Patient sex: M
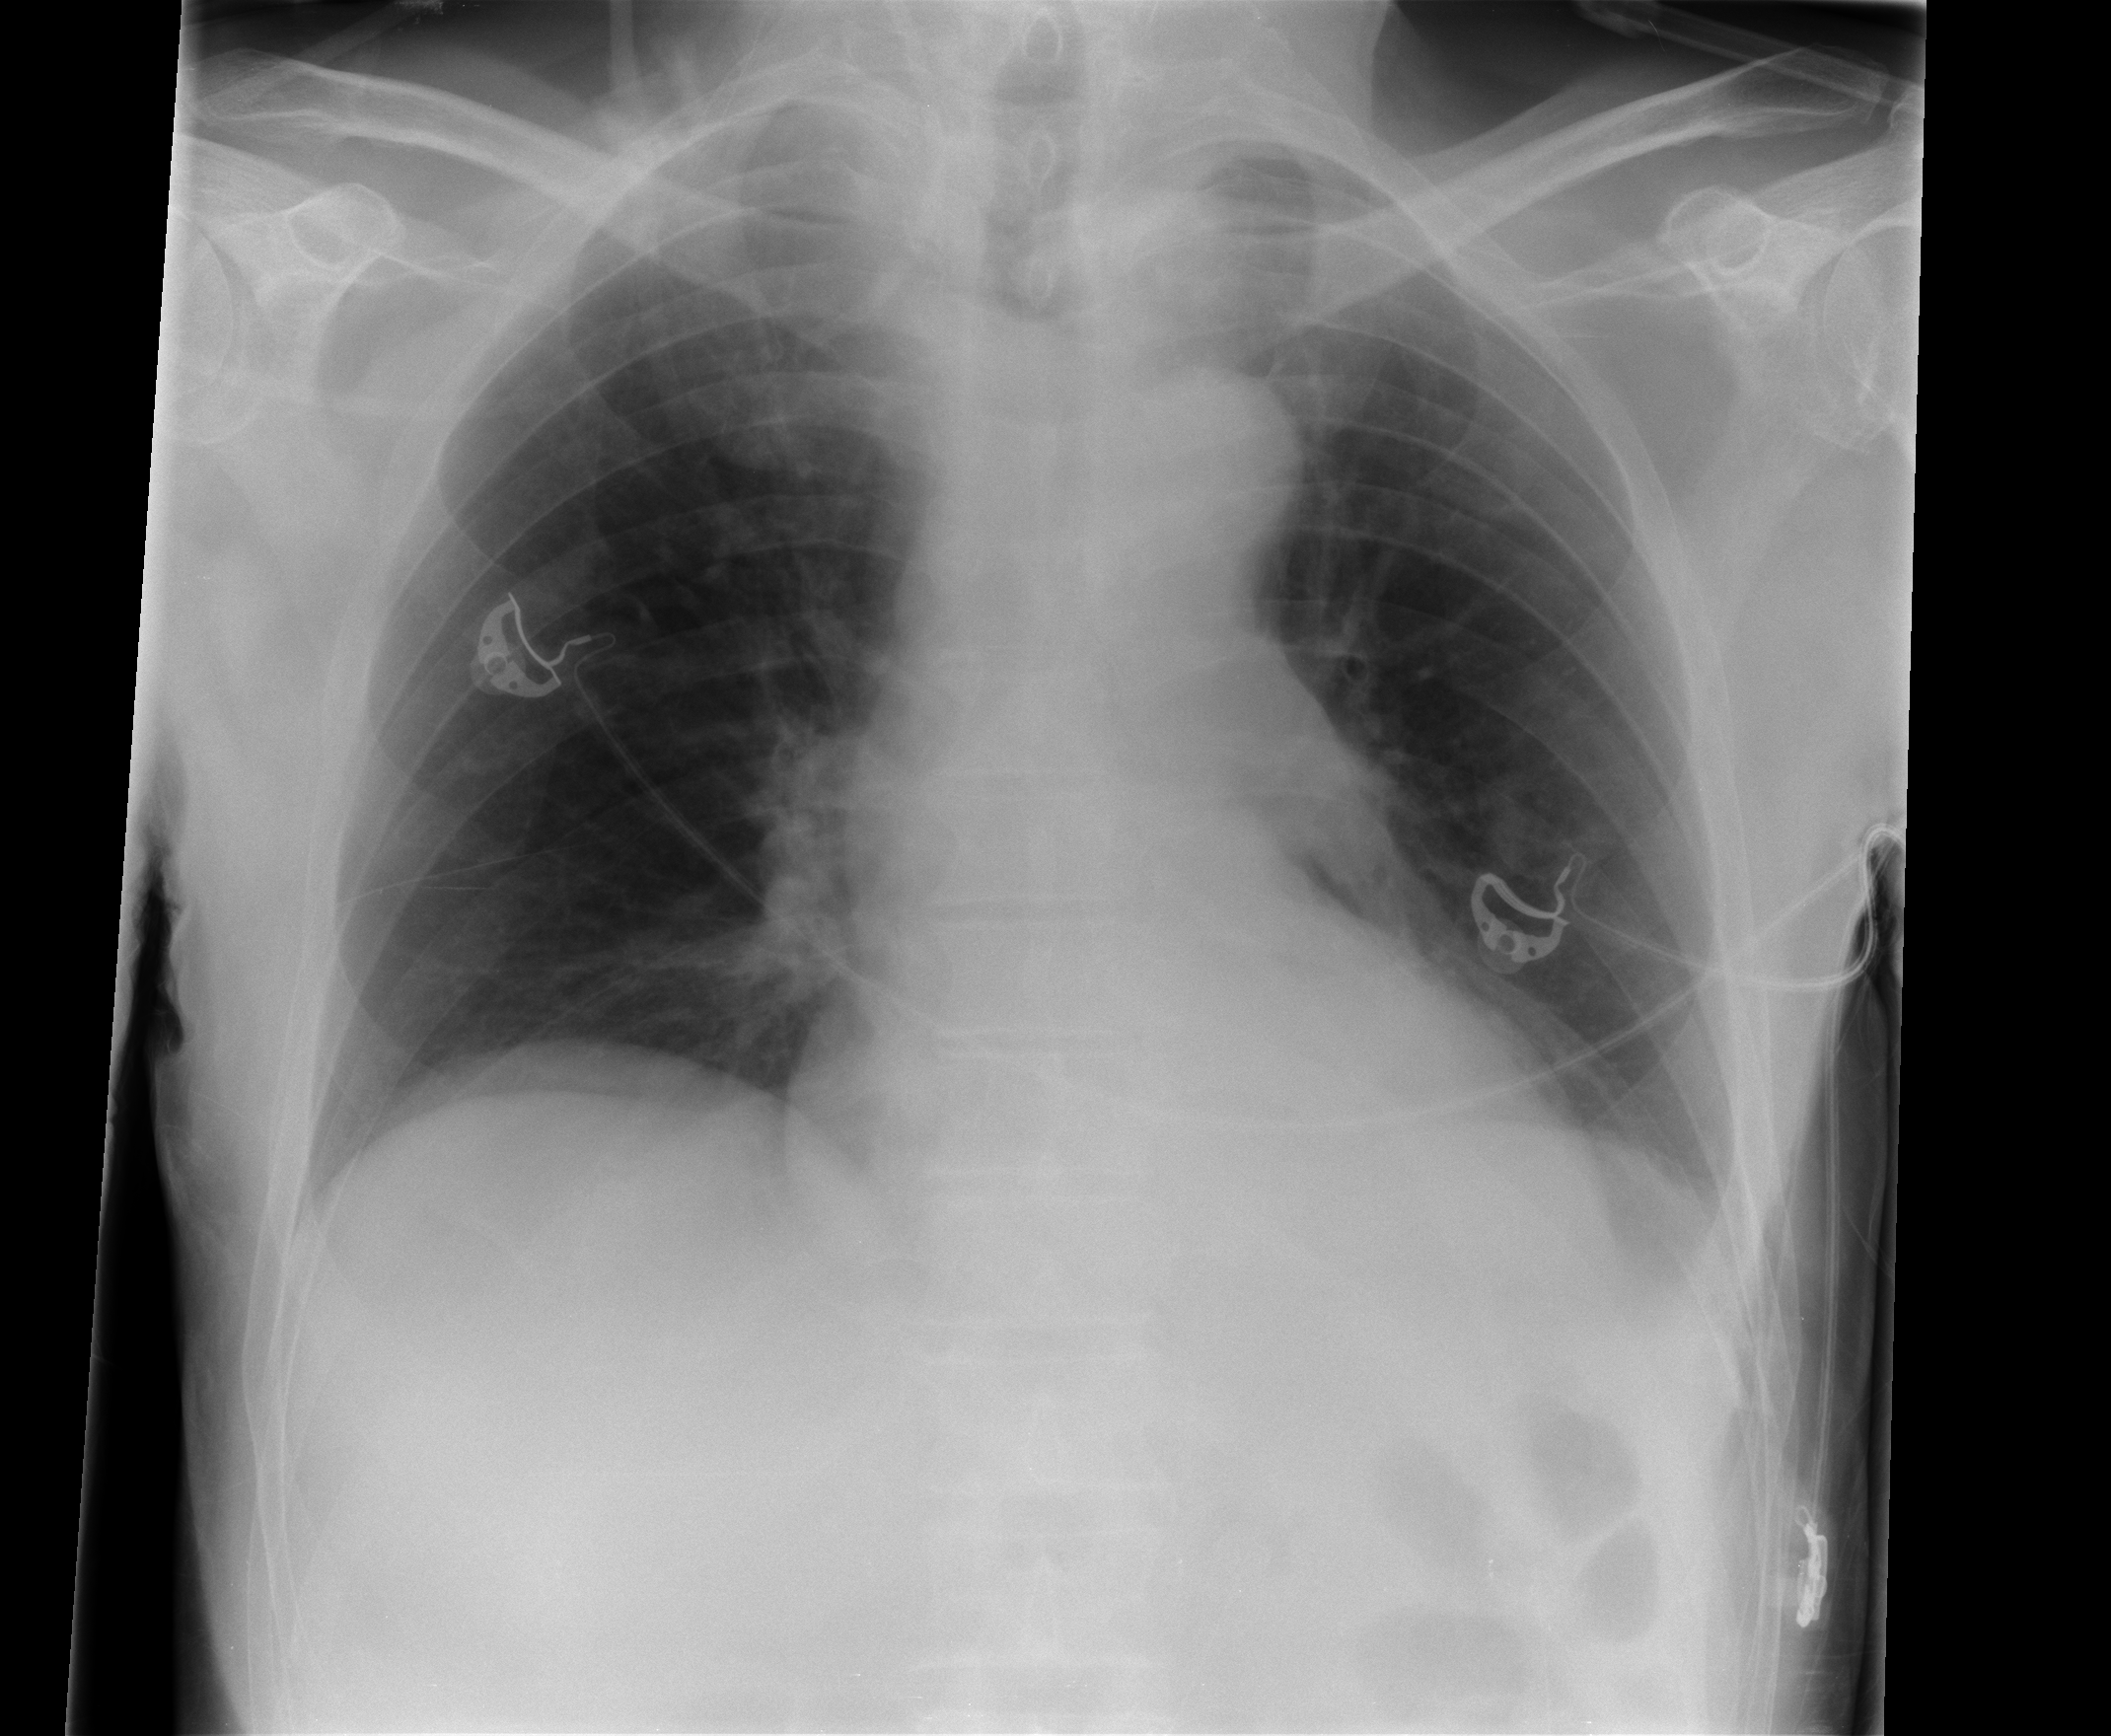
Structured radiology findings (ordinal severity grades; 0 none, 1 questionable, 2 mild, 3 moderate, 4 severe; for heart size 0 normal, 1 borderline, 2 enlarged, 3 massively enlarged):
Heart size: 1
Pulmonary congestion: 0
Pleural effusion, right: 0
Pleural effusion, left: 2
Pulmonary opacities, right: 0
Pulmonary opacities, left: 0
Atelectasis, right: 0
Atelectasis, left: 2